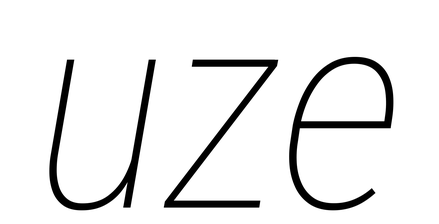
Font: Roboto-Italic_Condensed_Thin_Italic